Aerial crown-view tile of a tropical tree (Barro Colorado Island, Panama), acquired 20240716:
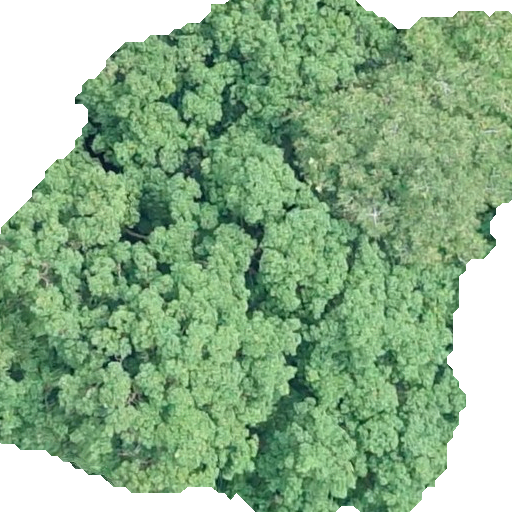
Species: Terminalia oblonga
GBIF accepted scientific name: Terminalia oblonga
Crown area: 350.25 m²